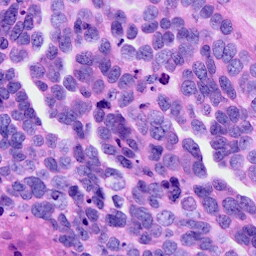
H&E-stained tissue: Ovarian